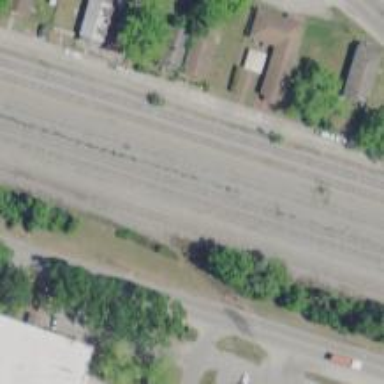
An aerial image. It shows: Railway siding for service.